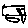
Label: car